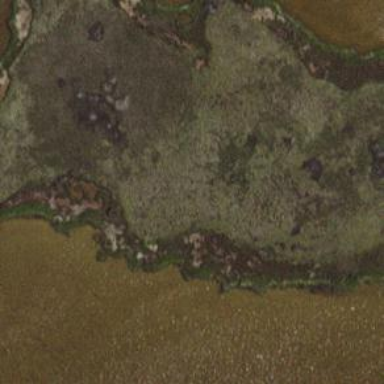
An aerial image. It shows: Marshy wetland area.